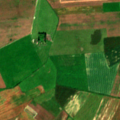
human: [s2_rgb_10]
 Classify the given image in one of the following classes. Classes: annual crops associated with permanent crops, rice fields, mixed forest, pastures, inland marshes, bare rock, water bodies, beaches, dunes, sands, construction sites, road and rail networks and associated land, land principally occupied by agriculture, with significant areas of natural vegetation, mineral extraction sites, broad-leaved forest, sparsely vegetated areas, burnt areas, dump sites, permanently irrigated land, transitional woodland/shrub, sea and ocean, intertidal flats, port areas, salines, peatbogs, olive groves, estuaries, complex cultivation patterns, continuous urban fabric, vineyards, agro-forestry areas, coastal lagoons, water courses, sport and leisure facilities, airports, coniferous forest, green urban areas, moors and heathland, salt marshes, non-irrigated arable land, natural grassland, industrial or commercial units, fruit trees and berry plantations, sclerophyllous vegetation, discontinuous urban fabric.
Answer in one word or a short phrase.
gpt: non-irrigated arable land, pastures, complex cultivation patterns